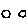
Label: circle